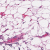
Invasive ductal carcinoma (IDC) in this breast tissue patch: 0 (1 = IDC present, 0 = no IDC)